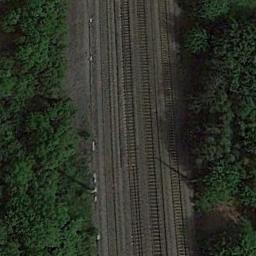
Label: railway